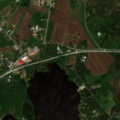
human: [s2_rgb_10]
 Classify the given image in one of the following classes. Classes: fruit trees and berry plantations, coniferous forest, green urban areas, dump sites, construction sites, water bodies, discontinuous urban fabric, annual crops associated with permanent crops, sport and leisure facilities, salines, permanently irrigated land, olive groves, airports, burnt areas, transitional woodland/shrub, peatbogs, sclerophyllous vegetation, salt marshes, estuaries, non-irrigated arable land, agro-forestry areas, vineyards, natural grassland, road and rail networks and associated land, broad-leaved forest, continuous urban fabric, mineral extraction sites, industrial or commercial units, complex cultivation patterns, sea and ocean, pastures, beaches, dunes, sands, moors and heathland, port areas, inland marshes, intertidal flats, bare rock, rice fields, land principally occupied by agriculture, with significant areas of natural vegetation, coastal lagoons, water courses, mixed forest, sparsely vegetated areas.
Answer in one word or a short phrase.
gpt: discontinuous urban fabric, land principally occupied by agriculture, with significant areas of natural vegetation, mixed forest, sea and ocean